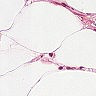
Metastatic tissue present: no